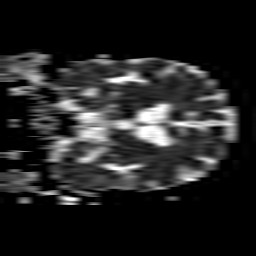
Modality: ADC
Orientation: coronal
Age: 64
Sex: male
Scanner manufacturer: philips
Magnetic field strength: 1.5 T
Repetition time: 3.484 s
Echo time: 0.07039 s